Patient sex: M
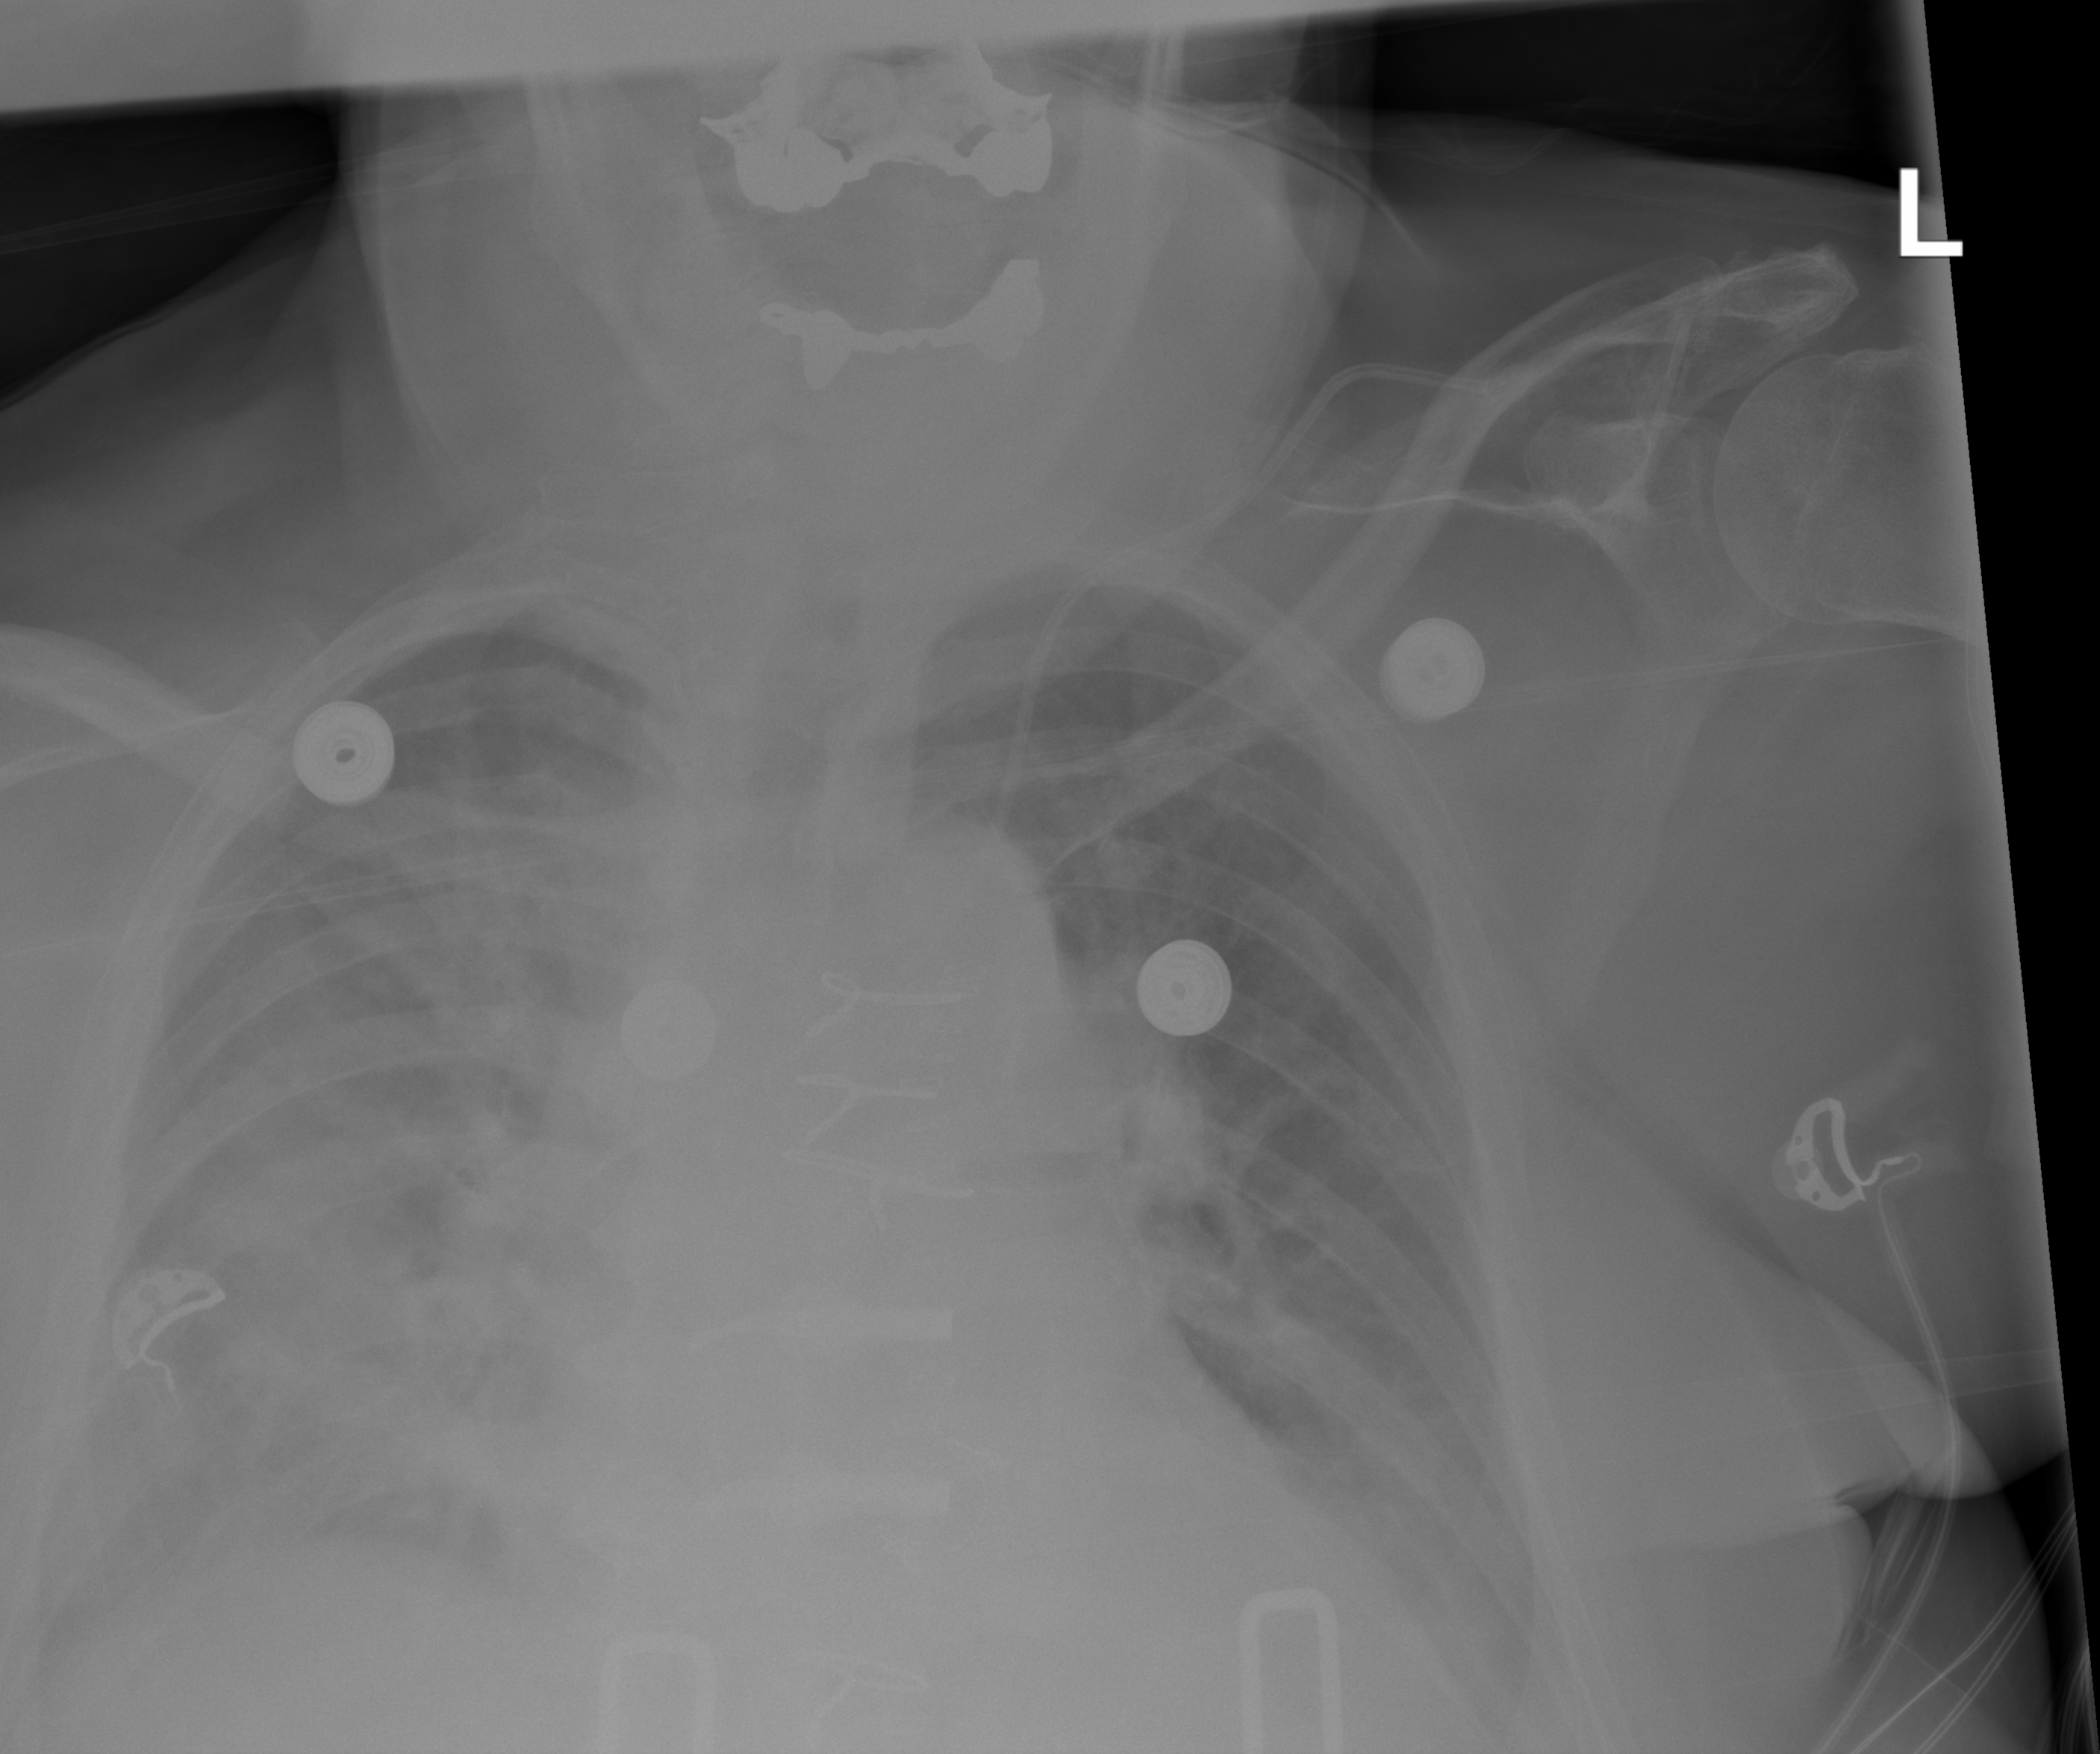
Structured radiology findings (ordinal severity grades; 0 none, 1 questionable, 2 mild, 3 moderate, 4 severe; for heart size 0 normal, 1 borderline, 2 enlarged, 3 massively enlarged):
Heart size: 2
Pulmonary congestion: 2
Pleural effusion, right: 2
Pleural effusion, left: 2
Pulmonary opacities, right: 3
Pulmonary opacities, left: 2
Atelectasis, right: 3
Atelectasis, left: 2